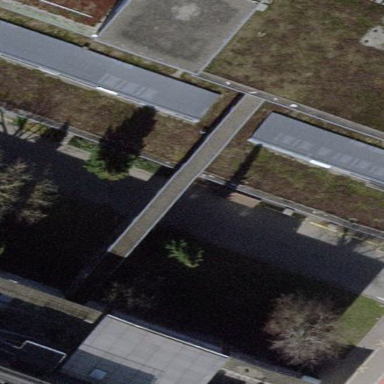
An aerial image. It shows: Bridge.